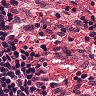
Metastatic tissue present: no